Question: Is there any way to allow location services again for an app (or at least show the dialog) if the user previously chose the option Never?

I dont find any way in code to show it again, since i always get LocationSettingsStatusCodes.SETTINGS_CHANGE_UNAVAILABLE in the onResult(..) callback:
'''
@Override
public void onResult(LocationSettingsResult locationSettingsResult) {
final Status status = locationSettingsResult.getStatus();
switch (status.getStatusCode()) {
case LocationSettingsStatusCodes.SUCCESS:
Log.i(TAG, "All location settings are satisfied.");
// startLocationUpdates();
break;
case LocationSettingsStatusCodes.RESOLUTION_REQUIRED:
Log.i(TAG, "Location settings are not satisfied. Show the user a dialog to" +
"upgrade location settings ");
try {
// Show the dialog by calling startResolutionForResult(), and check the result
// in onActivityResult().
status.startResolutionForResult(activity, REQUEST_CHECK_SETTINGS);
} catch (IntentSender.SendIntentException e) {
Log.i(TAG, "PendingIntent unable to execute request.");
}
break;
case LocationSettingsStatusCodes.SETTINGS_CHANGE_UNAVAILABLE:
Log.i(TAG, "Location settings are inadequate, and cannot be fixed here. Dialog " +
"not created.");
break;
}
}
'''
The only solution i found is to reinstall the app or clear data.
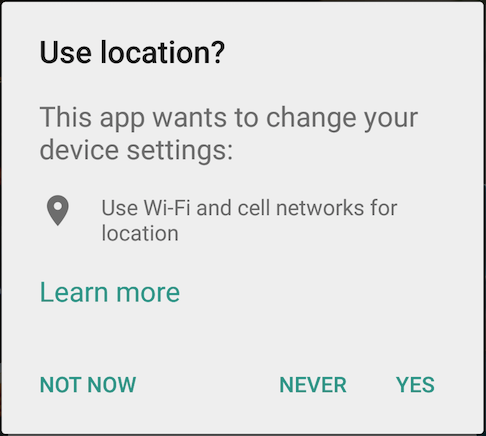
Answer: I didn't find any workaround to enable location services if earlier the user had chosen "" option, so I followed @Lesvmac answer's above to ask user again to app, but this I think isn't correct way to solve this problem around .
So at present best way is to not allow "Never" option to appear in request dialog. Try to add
'''
builder.setAlwaysShow(true);
'''
to
which will result in only "" and "" option instead of default "", "" & "" & you will never receive
Here's the full method:
'''
private void requestSettings() {
LocationSettingsRequest.Builder builder =
new LocationSettingsRequest.Builder()
.setAlwaysShow(true)
.addLocationRequest(request);
PendingResult<LocationSettingsResult> result =
LocationServices.SettingsApi.checkLocationSettings(mGoogleApiClient,
builder.build());
result.setResultCallback(this);
}
'''
<URL>
<URL>